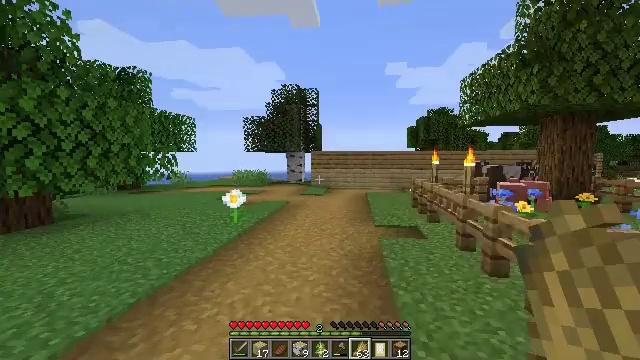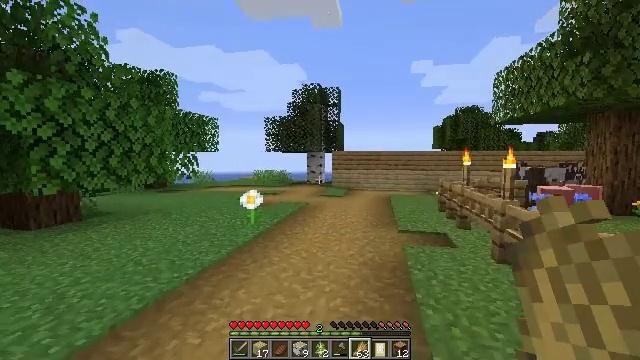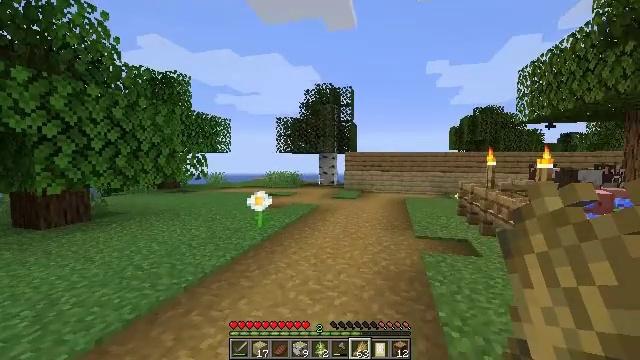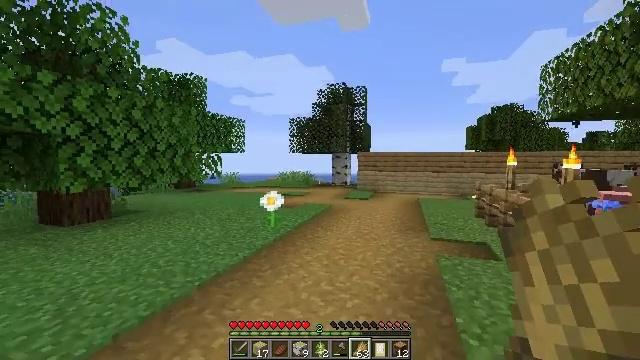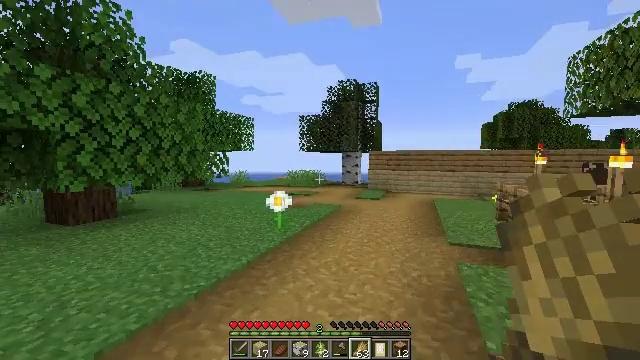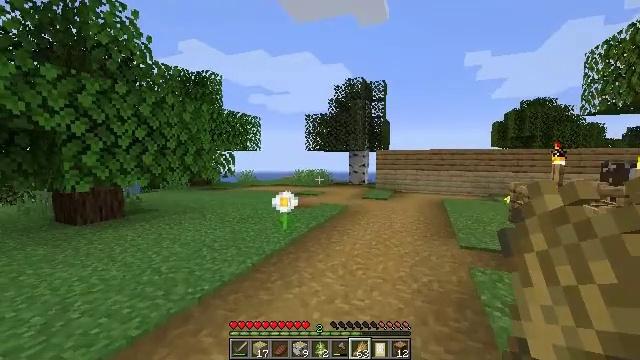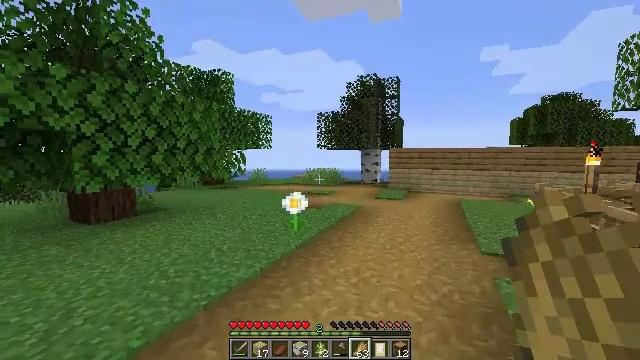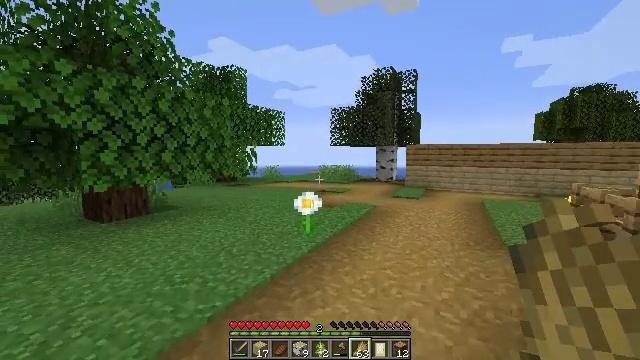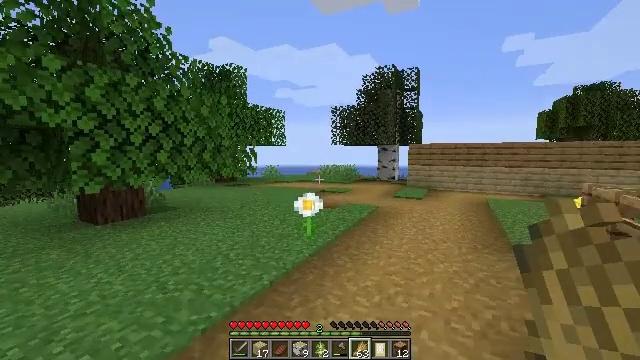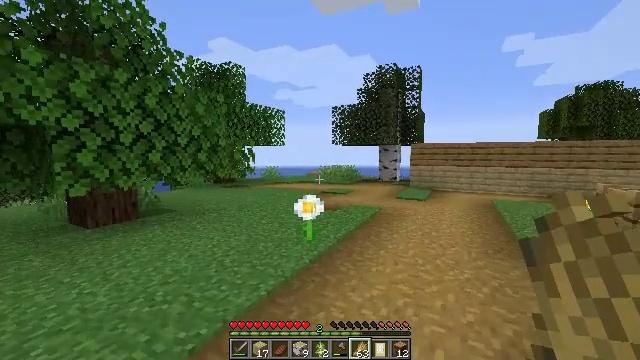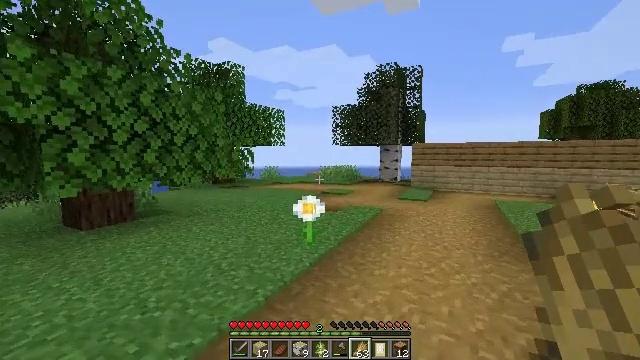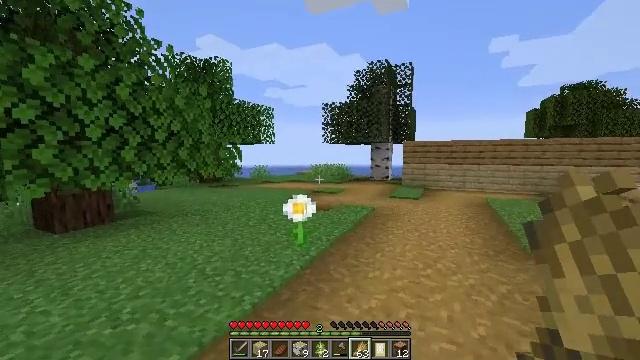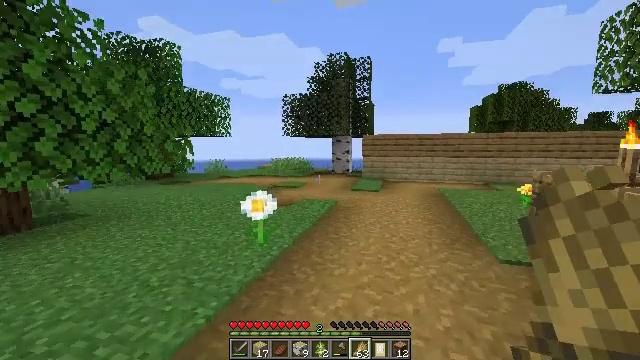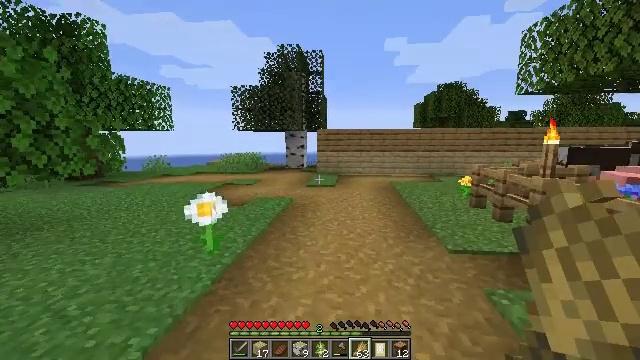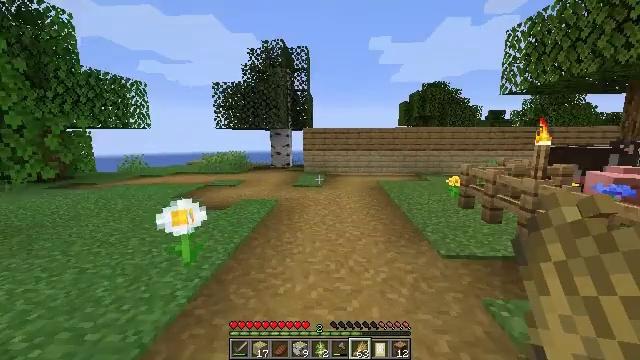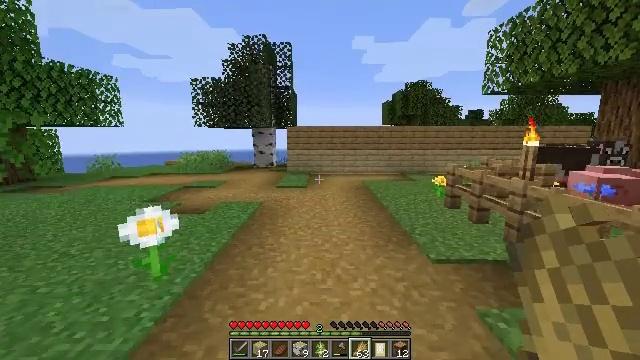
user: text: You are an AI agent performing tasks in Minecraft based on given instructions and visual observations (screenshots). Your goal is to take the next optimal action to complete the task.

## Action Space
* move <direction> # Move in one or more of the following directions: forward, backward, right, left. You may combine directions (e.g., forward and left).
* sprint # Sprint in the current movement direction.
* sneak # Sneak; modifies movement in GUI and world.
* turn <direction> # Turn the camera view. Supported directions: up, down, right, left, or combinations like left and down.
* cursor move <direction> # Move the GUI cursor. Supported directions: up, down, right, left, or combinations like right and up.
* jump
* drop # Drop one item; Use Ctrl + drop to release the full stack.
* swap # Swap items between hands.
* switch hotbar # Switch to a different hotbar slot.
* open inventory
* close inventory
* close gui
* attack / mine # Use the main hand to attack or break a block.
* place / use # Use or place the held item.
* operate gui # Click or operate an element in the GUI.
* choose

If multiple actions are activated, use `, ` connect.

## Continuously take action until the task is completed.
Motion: motion action
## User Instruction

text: Pull up beetroots from the soil.
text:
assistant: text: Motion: move forward, turn left
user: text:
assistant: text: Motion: move forward, turn left
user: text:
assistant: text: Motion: move forward, turn left
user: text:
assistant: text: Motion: move forward, turn left
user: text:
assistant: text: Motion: move forward, turn left
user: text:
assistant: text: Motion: move forward, turn left
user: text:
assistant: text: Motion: move forward, turn left
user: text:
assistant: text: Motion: move forward
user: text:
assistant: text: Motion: move forward
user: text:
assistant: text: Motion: move forward
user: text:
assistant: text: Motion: move forward, turn right
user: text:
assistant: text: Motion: move forward, turn right and down
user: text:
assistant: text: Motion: move forward, turn right and down
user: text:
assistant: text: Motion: move forward, turn right
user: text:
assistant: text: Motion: move forward, turn right
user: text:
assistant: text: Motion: move forward, turn right
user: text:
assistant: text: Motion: move forward, turn right
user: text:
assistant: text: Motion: move forward, turn right
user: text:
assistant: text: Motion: move forward, turn right
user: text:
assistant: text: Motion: move forward
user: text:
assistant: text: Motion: move forward
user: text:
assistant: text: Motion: move forward
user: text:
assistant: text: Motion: move forward
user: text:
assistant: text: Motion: move forward
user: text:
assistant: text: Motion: move forward
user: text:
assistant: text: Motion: move forward
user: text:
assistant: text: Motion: move forward
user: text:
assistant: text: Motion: move forward
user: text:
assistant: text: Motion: move forward
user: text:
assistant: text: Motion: move forward, turn right